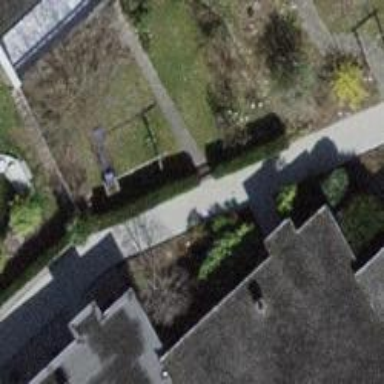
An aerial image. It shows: Footway made of paving stones.